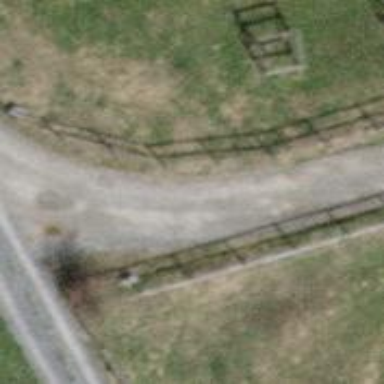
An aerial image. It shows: Fence.